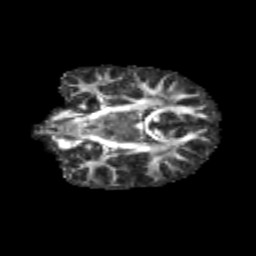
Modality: FA
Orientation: coronal
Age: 9
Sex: male
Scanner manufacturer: siemens
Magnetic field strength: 3 T
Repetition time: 3.8 s
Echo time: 0.07 s